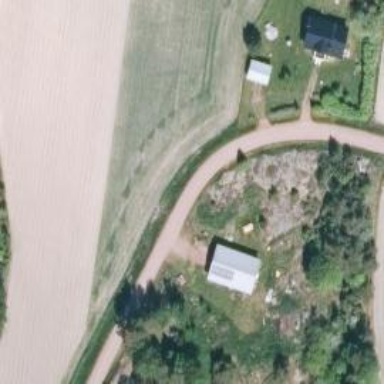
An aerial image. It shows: Residential road.